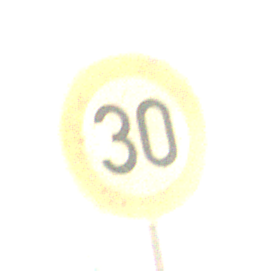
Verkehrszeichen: Geschwindigkeit30
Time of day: Midday
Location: Indoor (Urban)
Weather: NotSpecified
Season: NotSpecified
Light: Natural